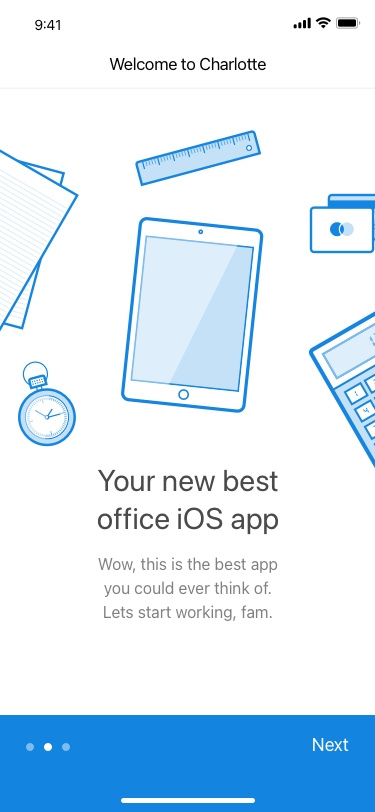
Text in this UI design:
Next
Your new best
office iOS app
Wow, this is the best app
you could ever think of.
Lets start working, fam.
Welcome to Charlotte